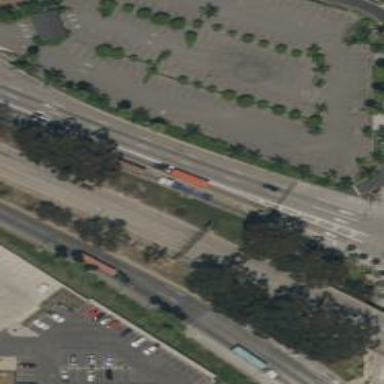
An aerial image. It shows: This image shows trunk highway that functions as expressway.